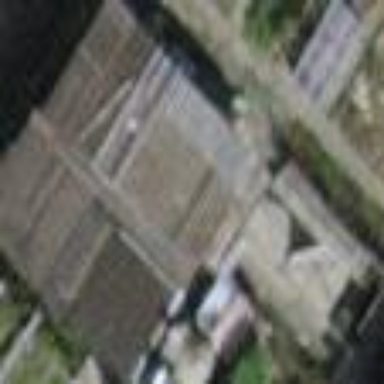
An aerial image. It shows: Shed building.